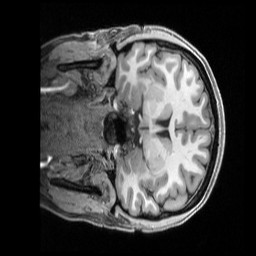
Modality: T1w
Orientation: coronal
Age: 24
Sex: female
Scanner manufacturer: siemens
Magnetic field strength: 3 T
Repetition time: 2.5 s
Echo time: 0.00296 s